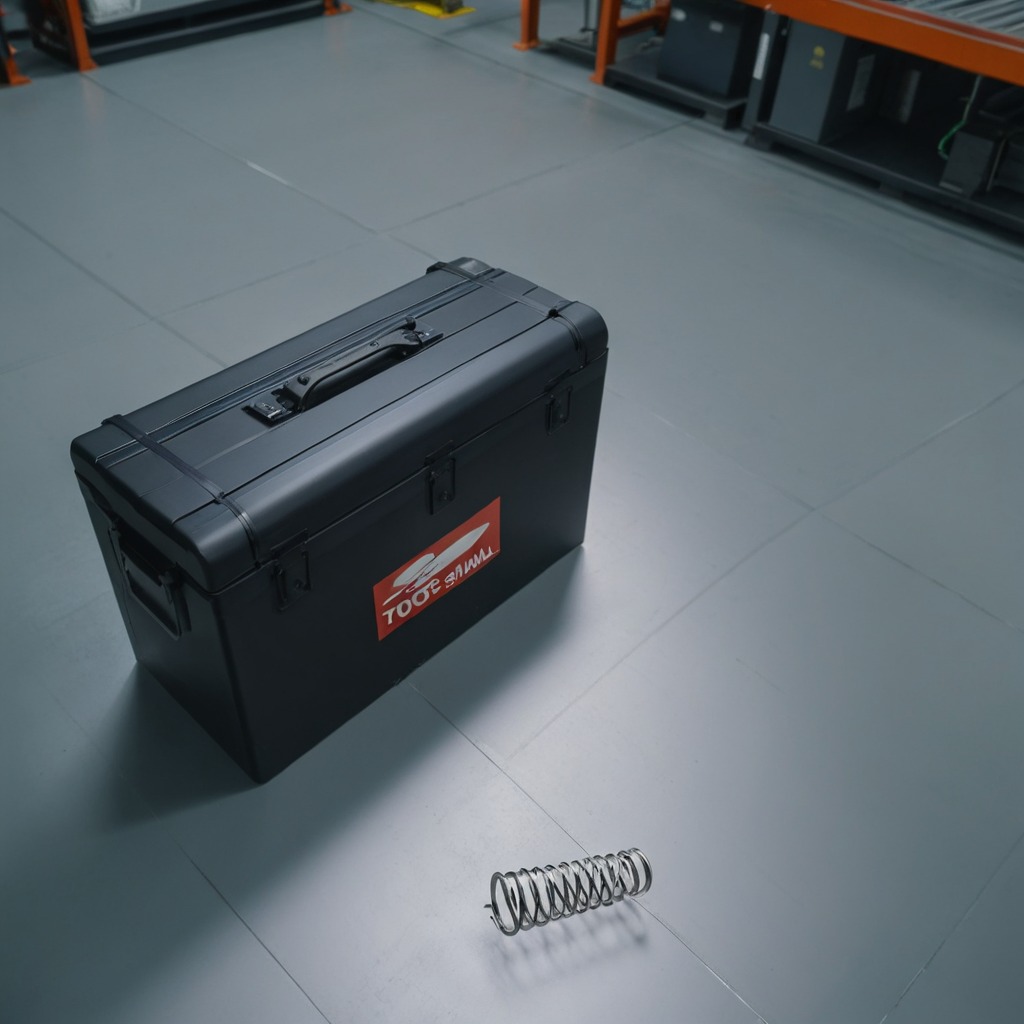
A coiled metal spring lies on the toolbox surface in the airplane hangar workshop 8K.